Question: So basically what i need to achieve is this:

One bootstrap gallery with 1 item displayed, scroll 1 item also but in the same time we can see the next images coming or the previous under this big image. We see 6 small size thumbnails witch are sliding along with the big image. The arrows should be place in the middle of everything not only the middle of the big picture.
I started with the default bootstrap carousel code but got stacked at this point. Any solution for this thing?
'''
<div id="carousel-example-generic" class="carousel slide" data-ride="carousel">
<!-- Wrapper for slides -->
<div class="carousel-inner" role="listbox">
<div class="item active">
<img src="..." alt="...">
<div class="carousel-caption">
...
</div>
</div>
<div class="item">
<img src="..." alt="...">
<div class="carousel-caption">
...
</div>
</div>
...
</div>
<!-- Controls -->
<a class="left carousel-control" href="#carousel-example-generic" role="button" data-slide="prev">
<span class="glyphicon glyphicon-chevron-left" aria-hidden="true"></span>
<span class="sr-only">Previous</span>
</a>
<a class="right carousel-control" href="#carousel-example-generic" role="button" data-slide="next">
<span class="glyphicon glyphicon-chevron-right" aria-hidden="true"></span>
<span class="sr-only">Next</span>
</a>
</div>
'''
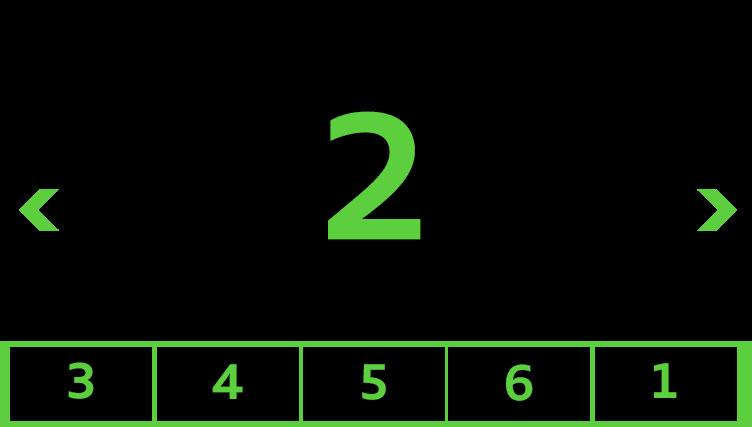
Answer: After spending some couple of hours on this thing i managed to achieve <URL> and i am very happy.
Here is my code:
'''
<div style="width: 400px; margin: 0px auto;">
<div id="myCarouselBig" class="carousel slide">
<div class="carousel-inner">
<div class="item active">
<div class="col-xs-12"><a href="#"><img src="http://placehold.it/500/bbbbbb/fff&amp;text=1" class="img-responsive"></a></div>
</div>
<div class="item">
<div class="col-xs-12"><a href="#"><img src="http://placehold.it/500/CCCCCC&amp;text=2" class="img-responsive"></a></div>
</div>
<div class="item">
<div class="col-xs-12"><a href="#"><img src="http://placehold.it/500/eeeeee&amp;text=3" class="img-responsive"></a></div>
</div>
<div class="item">
<div class="col-xs-12"><a href="#"><img src="http://placehold.it/500/f4f4f4&amp;text=4" class="img-responsive"></a></div>
</div>
<div class="item">
<div class="col-xs-12"><a href="#"><img src="http://placehold.it/500/fcfcfc/333&amp;text=5" class="img-responsive"></a></div>
</div>
<div class="item">
<div class="col-xs-12"><a href="#"><img src="http://placehold.it/500/f477f4/fff&amp;text=6" class="img-responsive"></a></div>
</div>
</div>
<a class="left carousel-control" href="#myCarouselBig" role="button" data-slide="prev">
<span class="glyphicon glyphicon-chevron-left" aria-hidden="true"></span>
<span class="sr-only">Previous</span>
</a>
<a class="right carousel-control" href="#myCarouselBig" role="button" data-slide="next">
<span class="glyphicon glyphicon-chevron-right" aria-hidden="true"></span>
<span class="sr-only">Next</span>
</a>
</div>
<div id="myCarousel" class="carousel slide">
<div class="carousel-inner">
<div class="item active">
<div class="col-xs-3" style="width: 20%;"><a href="#"><img src="http://placehold.it/500/bbbbbb/fff&amp;text=1" class="img-responsive"></a></div>
</div>
<div class="item">
<div class="col-xs-3" style="width: 20%;"><a href="#"><img src="http://placehold.it/500/CCCCCC&amp;text=2" class="img-responsive"></a></div>
</div>
<div class="item">
<div class="col-xs-3" style="width: 20%;"><a href="#"><img src="http://placehold.it/500/eeeeee&amp;text=3" class="img-responsive"></a></div>
</div>
<div class="item">
<div class="col-xs-3" style="width: 20%;"><a href="#"><img src="http://placehold.it/500/f4f4f4&amp;text=4" class="img-responsive"></a></div>
</div>
<div class="item">
<div class="col-xs-3" style="width: 20%;"><a href="#"><img src="http://placehold.it/500/fcfcfc/333&amp;text=5" class="img-responsive"></a></div>
</div>
<div class="item">
<div class="col-xs-3" style="width: 20%;"><a href="#"><img src="http://placehold.it/500/f477f4/fff&amp;text=6" class="img-responsive"></a></div>
</div>
</div>
<a class="left carousel-control" href="#myCarousel" role="button" data-slide="prev" style="display: none;">
<span class="glyphicon glyphicon-chevron-left" aria-hidden="true"></span>
<span class="sr-only">Previous</span>
</a>
<a class="right carousel-control" href="#myCarousel" role="button" data-slide="next" style="display: none;">
<span class="glyphicon glyphicon-chevron-right" aria-hidden="true"></span>
<span class="sr-only">Next</span>
</a>
</div>
</div>
'''
The code:
'''
$('#myCarousel').carousel({
interval: 10000
})
$('#myCarousel.carousel .item').each(function(){
var next = $(this).next();
if (!next.length) {
next = $(this).siblings(':first');
}
next.children(':first-child').clone().appendTo($(this));
for (var i=0; i<3; i++) {
next=next.next();
if (!next.length) {
next = $(this).siblings(':first');
}
next.children(':first-child').clone().appendTo($(this));
}
});
$('#myCarouselBig').on('slide.bs.carousel', function (event) {
if (event.direction == 'left') $('#myCarousel').carousel('next');
else {
$('#myCarousel').carousel('prev');
$('#myCarousel').carousel('pause');
}
})
'''
And the code:
'''
#myCarousel .carousel-inner > .next.left, #myCarousel .carousel-inner > .prev.right {
left: 0 !important;
}
#myCarousel .carousel-inner .active.left { left: -20%; }
#myCarousel .carousel-inner .active.right { left: 20%; }
#myCarousel .carousel-inner .next { left: 20% }
#myCarousel .carousel-inner .prev { left: -20% }
#myCarousel .carousel-control.left { background-image: none; }
#myCarousel .carousel-control.right { background-image: none; }
#myCarousel .carousel-inner .item { background: white; }
'''
Here is the <URL>.